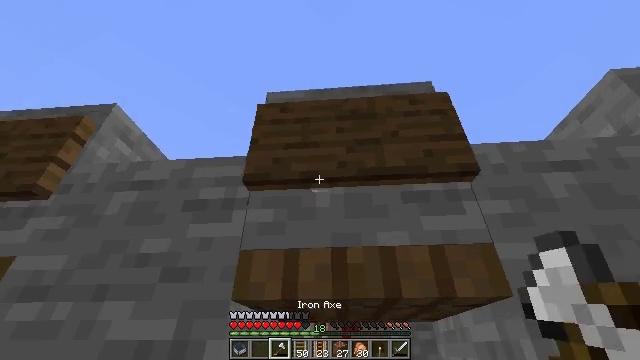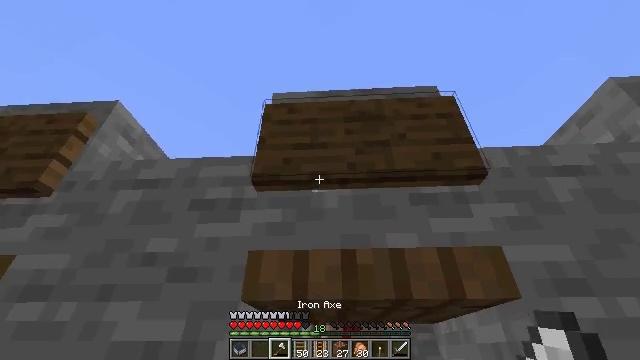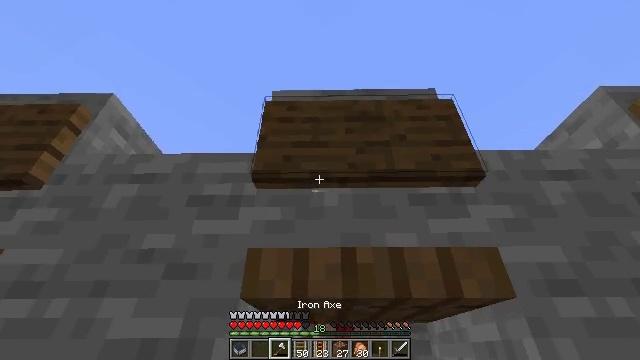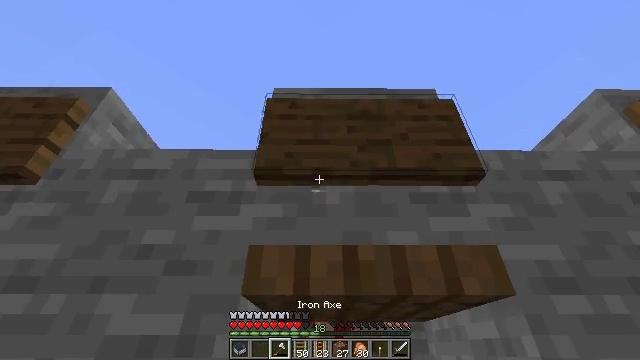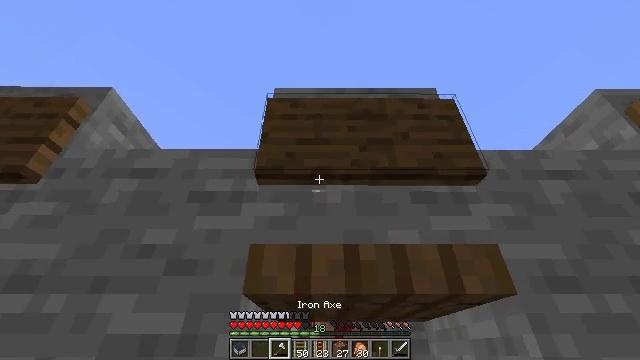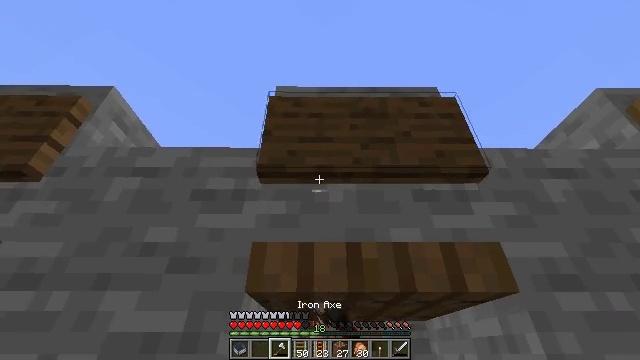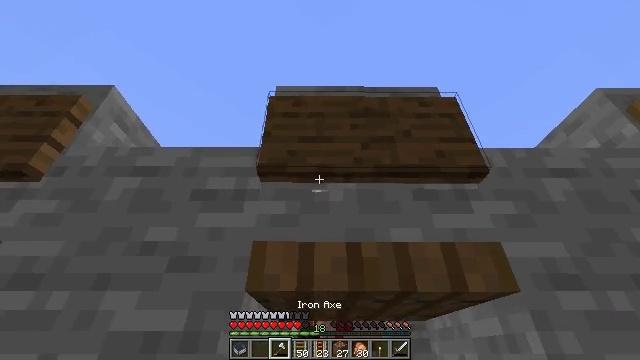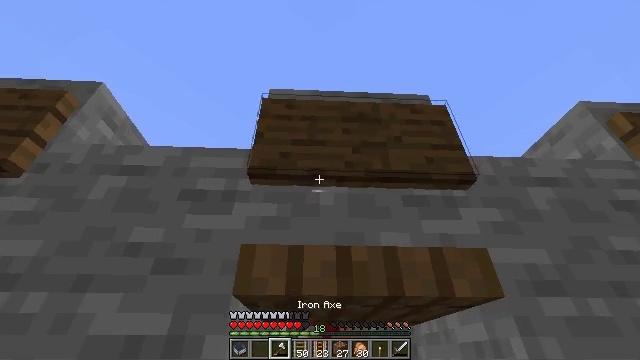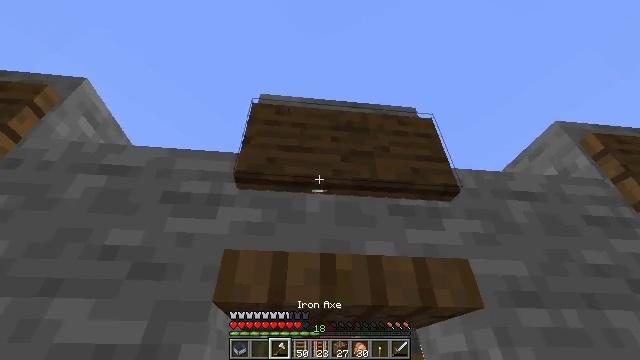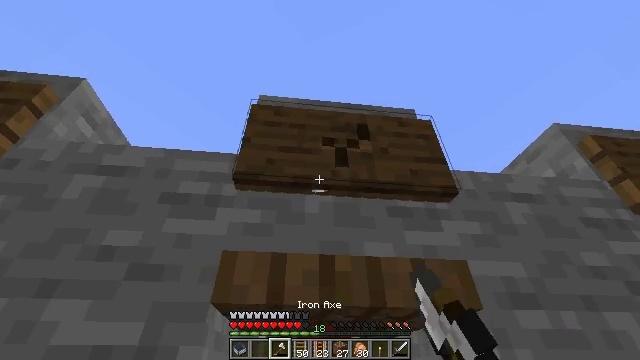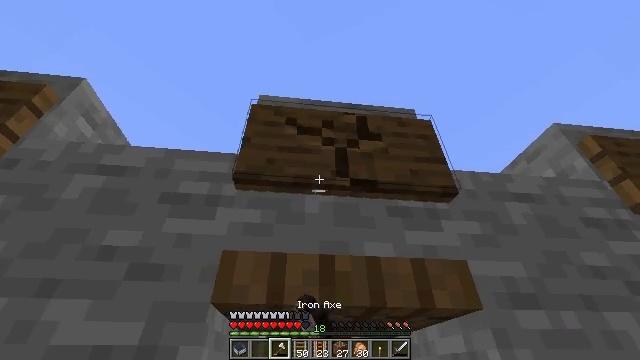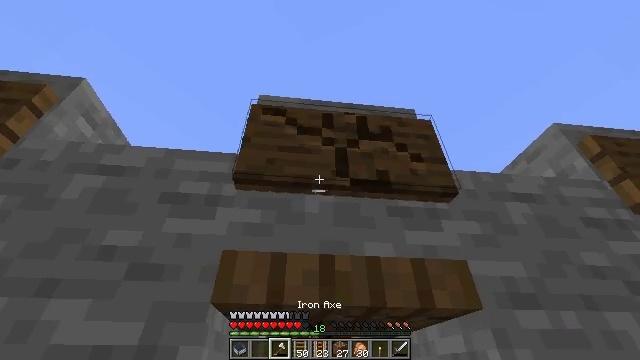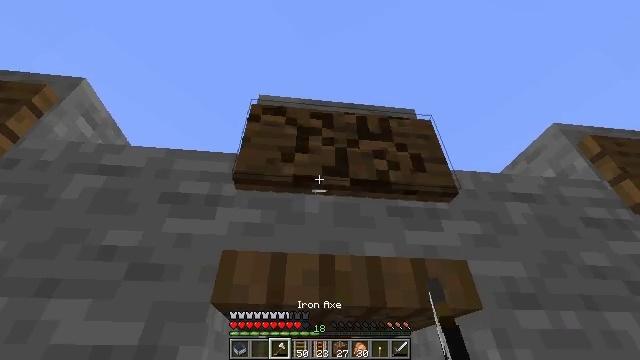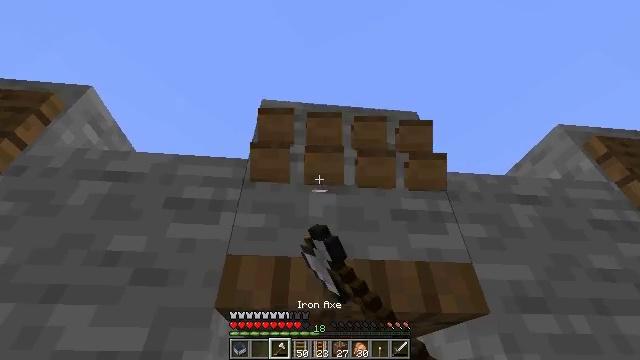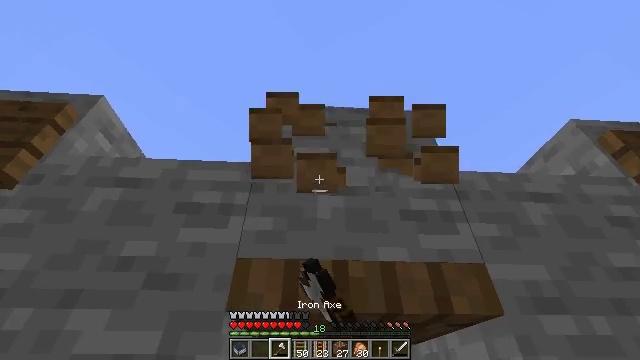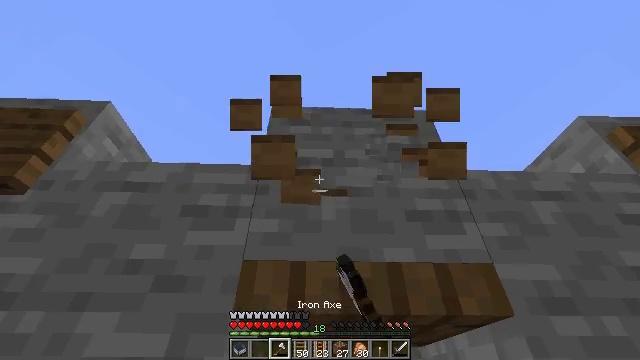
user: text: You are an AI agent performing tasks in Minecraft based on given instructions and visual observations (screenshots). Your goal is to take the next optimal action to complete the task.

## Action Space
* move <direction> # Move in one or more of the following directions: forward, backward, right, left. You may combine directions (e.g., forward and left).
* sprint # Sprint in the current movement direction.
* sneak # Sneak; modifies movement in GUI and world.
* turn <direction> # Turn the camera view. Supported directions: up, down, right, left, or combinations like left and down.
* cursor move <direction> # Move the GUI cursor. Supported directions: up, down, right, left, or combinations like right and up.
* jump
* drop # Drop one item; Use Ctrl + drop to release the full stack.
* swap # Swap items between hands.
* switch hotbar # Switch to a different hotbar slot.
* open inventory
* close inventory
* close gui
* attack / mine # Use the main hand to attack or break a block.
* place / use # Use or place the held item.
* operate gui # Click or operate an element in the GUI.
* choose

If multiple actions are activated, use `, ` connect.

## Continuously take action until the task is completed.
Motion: motion action
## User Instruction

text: Destroy the spruce wall sign to recycle it.
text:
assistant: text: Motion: turn right
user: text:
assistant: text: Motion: turn right
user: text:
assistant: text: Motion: turn right
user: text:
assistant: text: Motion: attack / mine
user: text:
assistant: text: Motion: attack / mine
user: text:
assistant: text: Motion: attack / mine
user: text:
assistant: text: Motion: turn right, attack / mine
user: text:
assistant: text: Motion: turn right and up, attack / mine
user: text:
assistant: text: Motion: attack / mine
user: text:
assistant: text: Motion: attack / mine
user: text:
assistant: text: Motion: attack / mine
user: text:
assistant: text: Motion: attack / mine
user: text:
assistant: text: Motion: attack / mine
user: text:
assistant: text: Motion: turn left, attack / mine
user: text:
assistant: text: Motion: turn left, attack / mine
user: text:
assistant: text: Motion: attack / mine
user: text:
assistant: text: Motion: attack / mine
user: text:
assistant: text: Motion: attack / mine